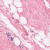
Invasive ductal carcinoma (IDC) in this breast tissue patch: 0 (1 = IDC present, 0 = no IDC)